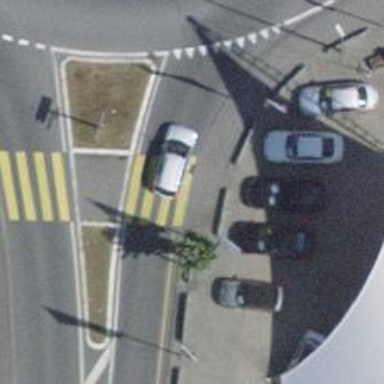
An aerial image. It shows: Kerb serving as barrier.